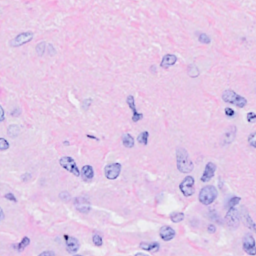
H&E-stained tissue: Breast